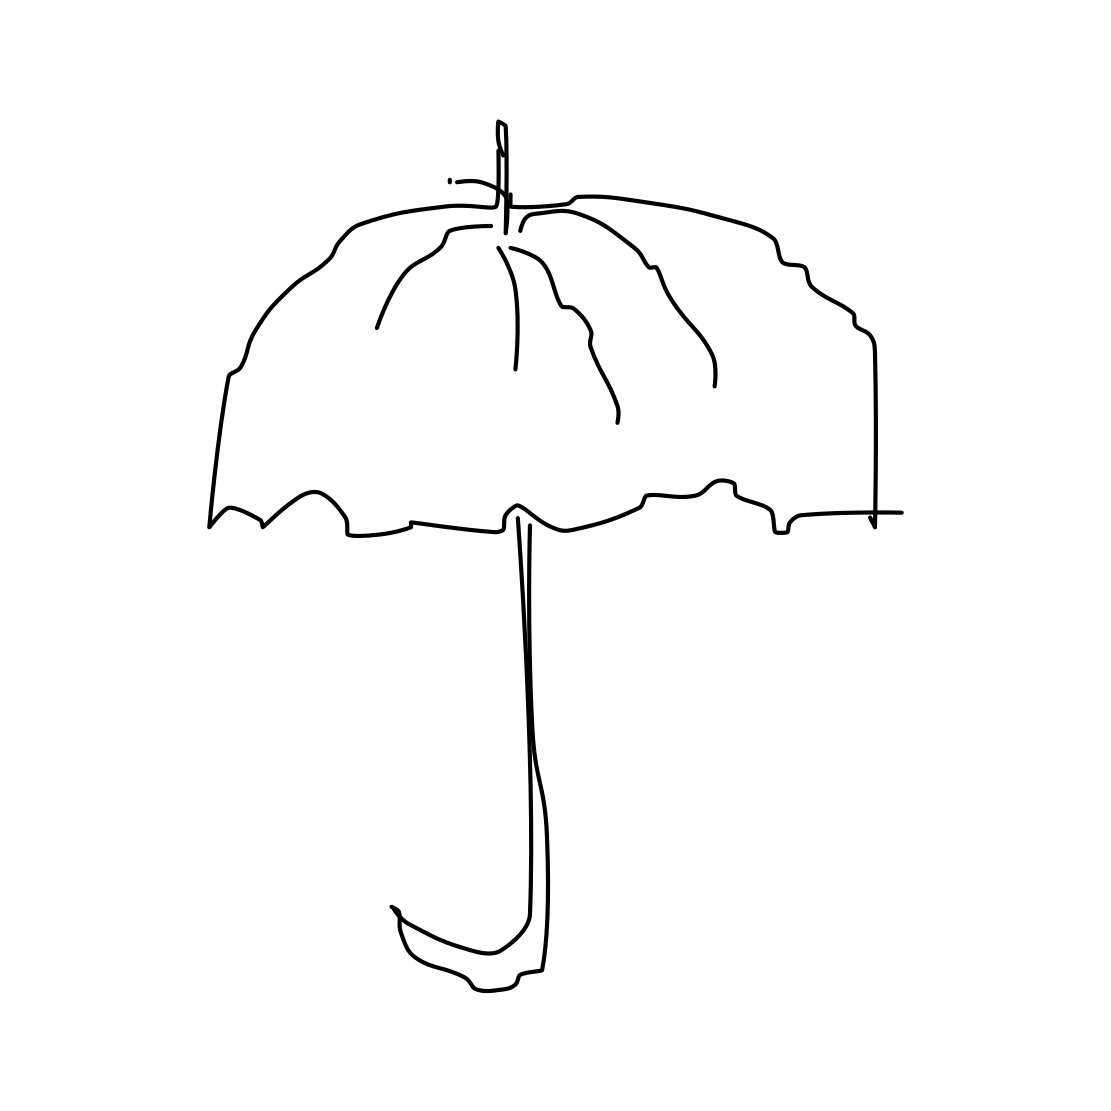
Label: umbrella